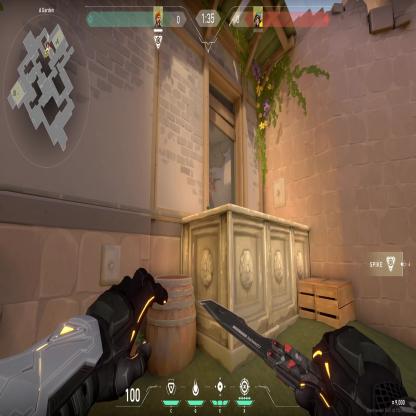
Label: enemy